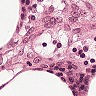
Metastatic tissue present: no